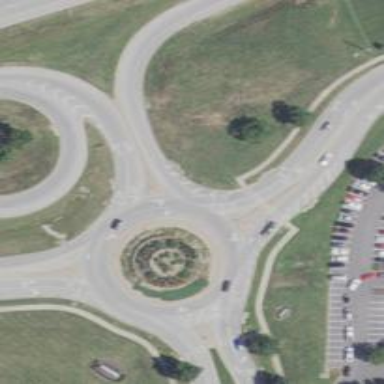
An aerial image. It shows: Tertiary road with asphalt surface leading to roundabout.